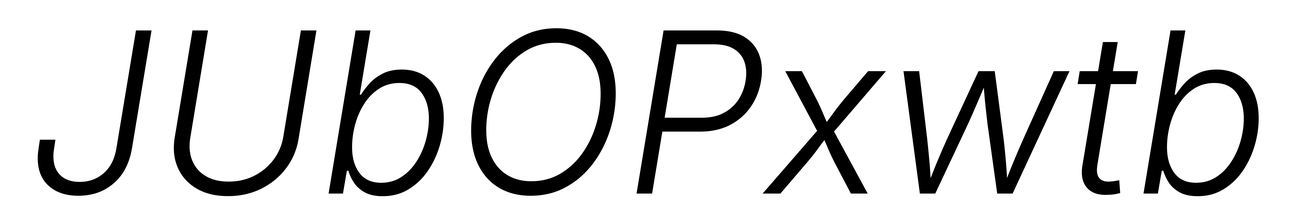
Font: Inter-Italic_Light_Italic